Field crop: maize
Growth stage: 2
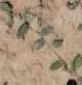
Species: convolvulus